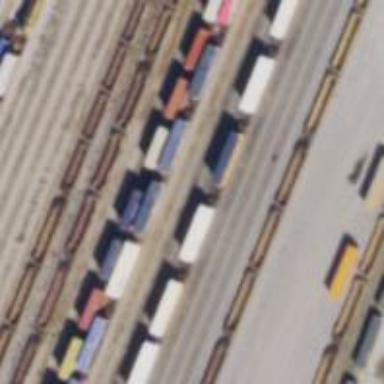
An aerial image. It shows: Intermodal railway yard.